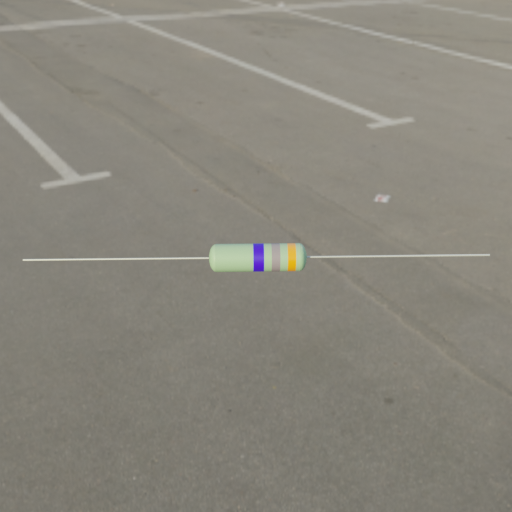
Resistor colour bands (in order): blue, gray, orange